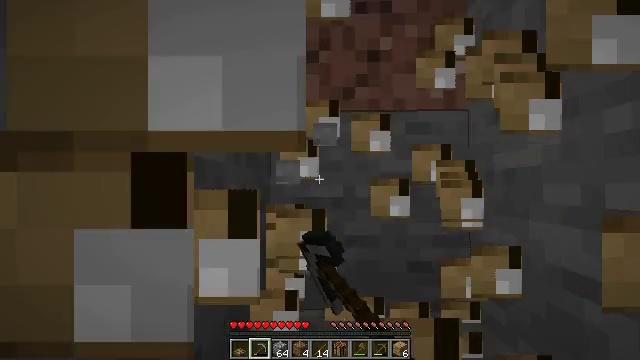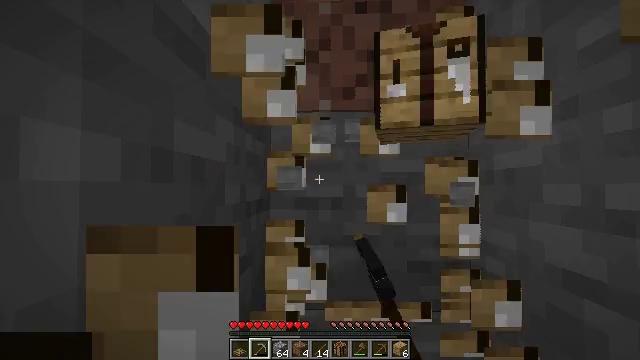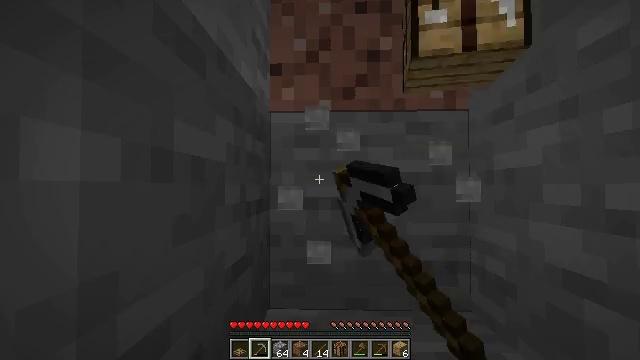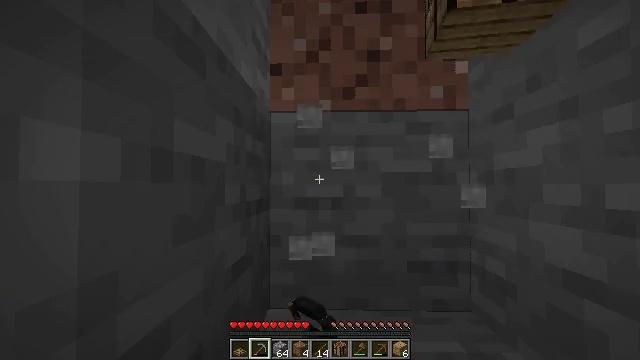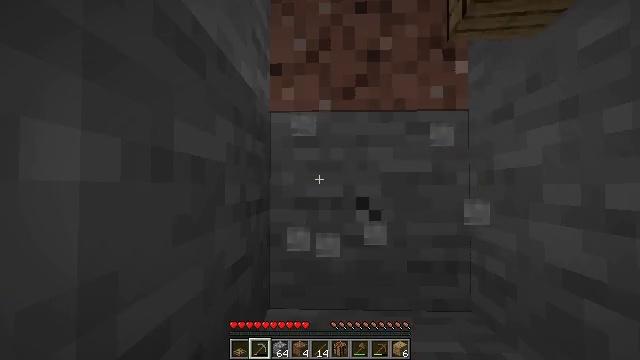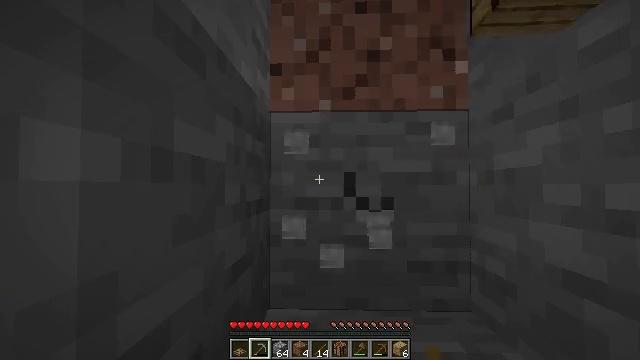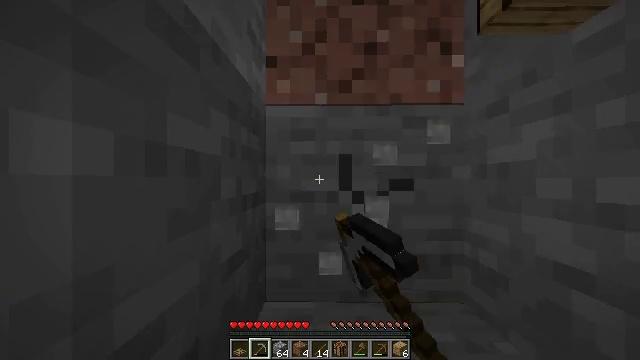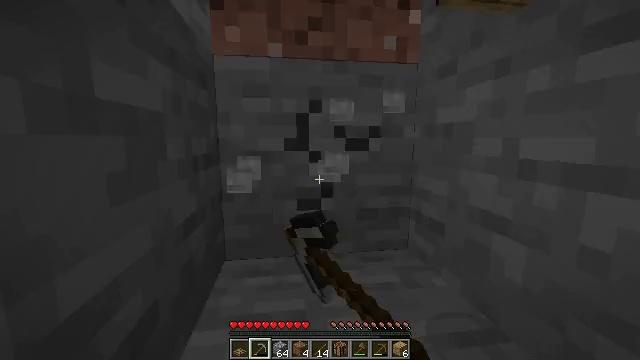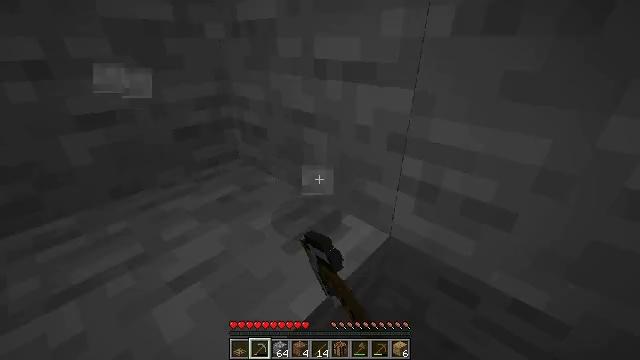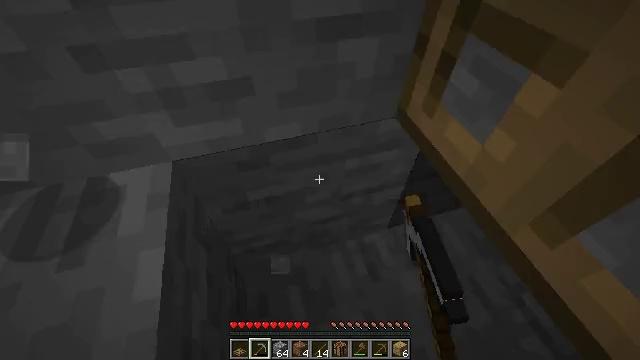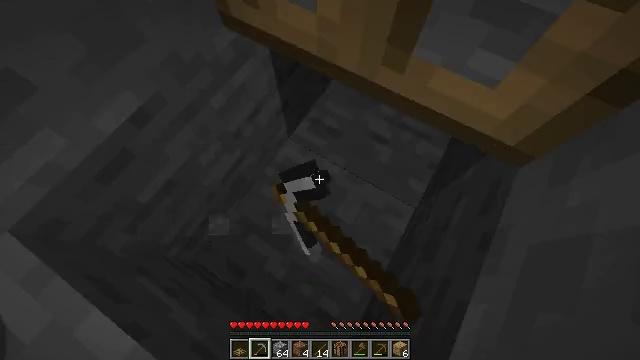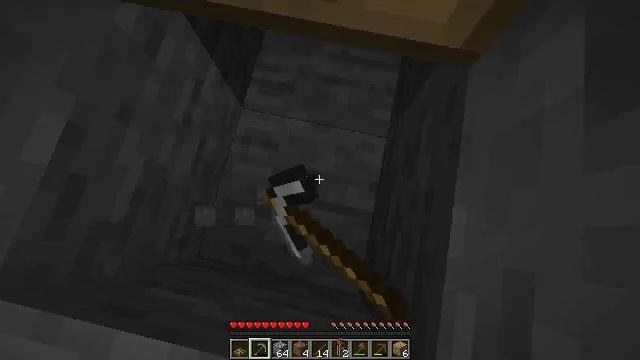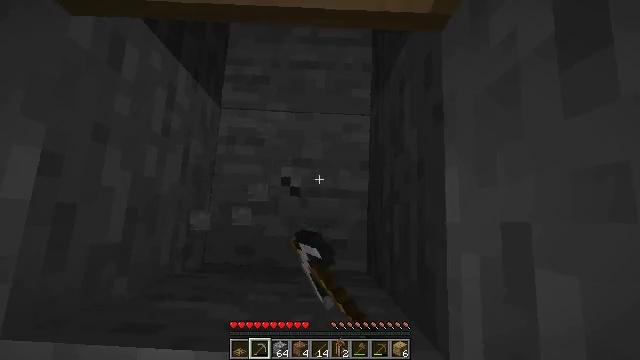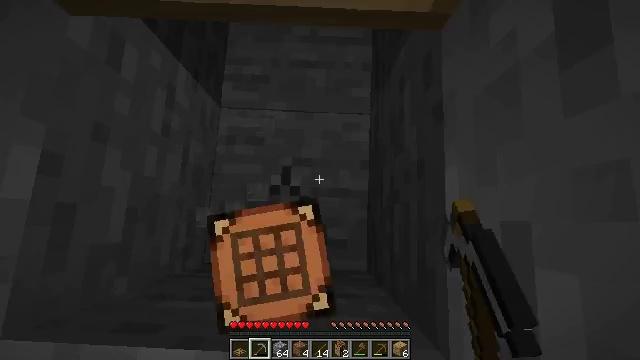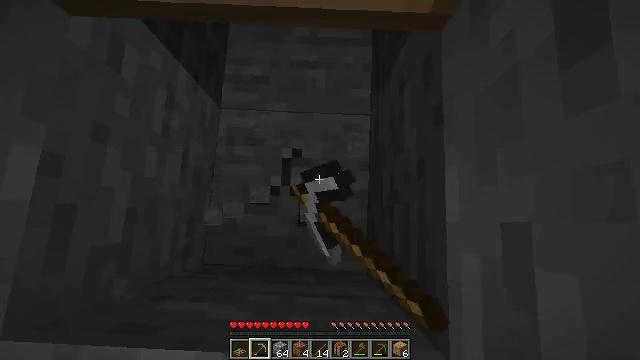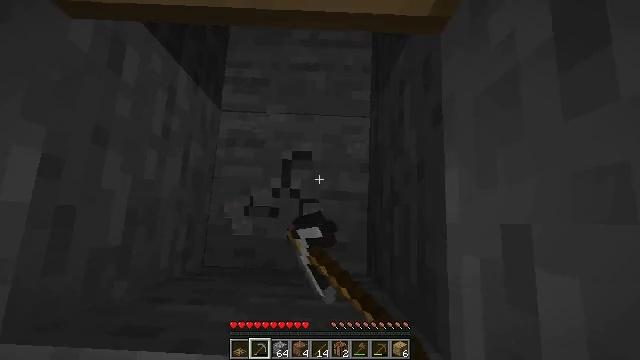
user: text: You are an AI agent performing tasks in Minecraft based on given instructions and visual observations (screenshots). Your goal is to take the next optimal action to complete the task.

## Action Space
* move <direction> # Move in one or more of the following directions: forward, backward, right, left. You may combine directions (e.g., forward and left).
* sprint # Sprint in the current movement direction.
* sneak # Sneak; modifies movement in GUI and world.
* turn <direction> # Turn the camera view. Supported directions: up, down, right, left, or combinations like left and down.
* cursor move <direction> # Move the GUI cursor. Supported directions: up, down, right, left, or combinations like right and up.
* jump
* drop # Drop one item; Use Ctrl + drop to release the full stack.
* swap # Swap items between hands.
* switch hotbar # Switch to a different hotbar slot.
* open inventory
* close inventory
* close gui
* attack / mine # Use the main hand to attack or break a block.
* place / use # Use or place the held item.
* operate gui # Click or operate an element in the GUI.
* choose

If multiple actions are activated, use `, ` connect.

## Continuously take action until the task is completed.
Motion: motion action
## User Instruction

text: Remove the oak trapdoor from its place.
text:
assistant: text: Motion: attack / mine
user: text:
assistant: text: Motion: attack / mine
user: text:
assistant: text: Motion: attack / mine
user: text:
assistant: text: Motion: attack / mine
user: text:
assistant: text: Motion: attack / mine
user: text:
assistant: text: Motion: turn down, attack / mine
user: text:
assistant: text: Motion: turn right and down, attack / mine
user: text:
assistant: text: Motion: turn right and down, attack / mine
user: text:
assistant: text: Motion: turn right and down, attack / mine
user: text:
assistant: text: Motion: turn right and down, attack / mine
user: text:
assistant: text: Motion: turn right and down, attack / mine
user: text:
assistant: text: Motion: turn right and down, attack / mine
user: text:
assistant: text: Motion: attack / mine
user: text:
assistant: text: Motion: attack / mine
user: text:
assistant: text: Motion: attack / mine
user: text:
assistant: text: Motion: turn up, attack / mine
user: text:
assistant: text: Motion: turn up, attack / mine
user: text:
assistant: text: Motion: turn up, attack / mine
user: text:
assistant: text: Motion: turn up, attack / mine
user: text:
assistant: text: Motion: turn right and up, attack / mine
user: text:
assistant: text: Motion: turn right and up, attack / mine
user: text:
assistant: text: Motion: turn right and up, attack / mine
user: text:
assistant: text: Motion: turn up, attack / mine
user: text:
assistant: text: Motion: attack / mine
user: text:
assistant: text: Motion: attack / mine
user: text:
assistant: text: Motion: attack / mine
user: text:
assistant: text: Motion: attack / mine
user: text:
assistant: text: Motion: attack / mine
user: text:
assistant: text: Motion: attack / mine
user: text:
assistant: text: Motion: attack / mine